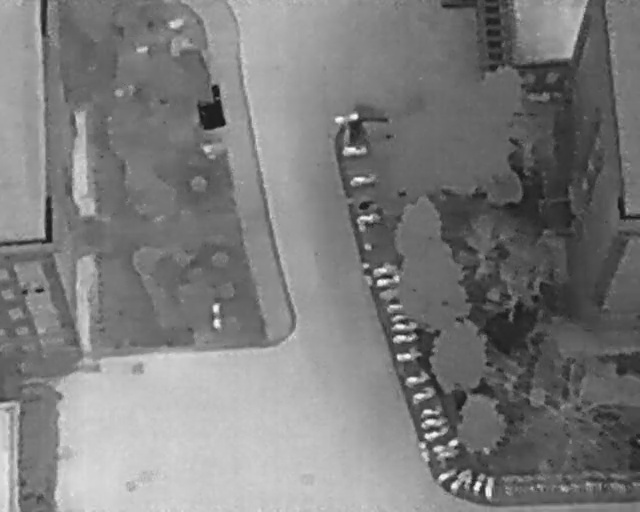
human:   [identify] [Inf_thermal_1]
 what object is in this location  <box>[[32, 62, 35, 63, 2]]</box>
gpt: <ref>1 small person at the center</ref>

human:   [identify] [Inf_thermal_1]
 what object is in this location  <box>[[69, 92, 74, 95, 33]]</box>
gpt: <ref>1 medium bicycle at the bottom right</ref>